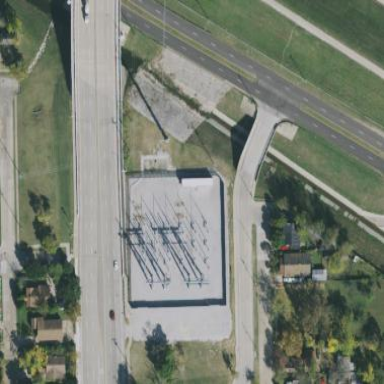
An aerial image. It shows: Outdoor power substation. The substation is at the transition level. It is surrounded by fence.